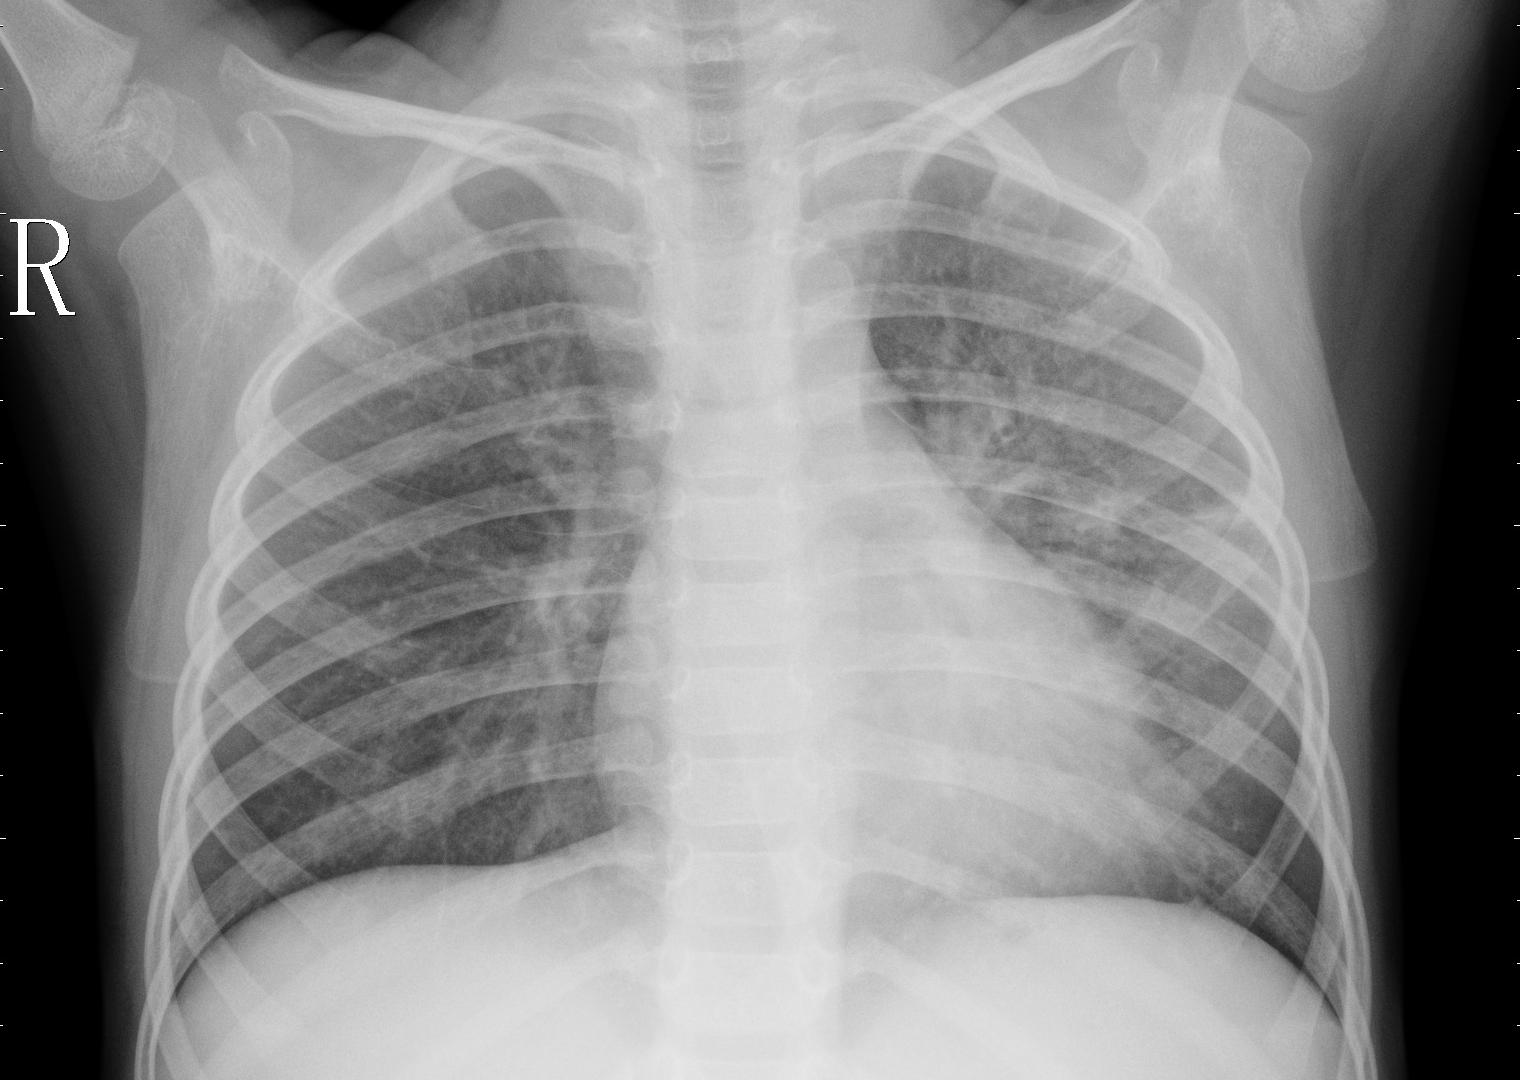
Diagnosis: PNEUMONIA